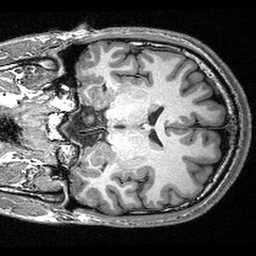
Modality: T1w
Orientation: coronal
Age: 22
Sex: male
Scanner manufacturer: siemens
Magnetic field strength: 3 T
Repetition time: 2.53 s
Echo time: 0.00309 s